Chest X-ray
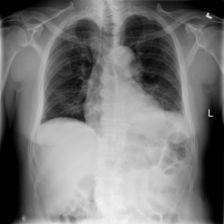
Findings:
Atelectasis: positive
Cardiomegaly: negative
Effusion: positive
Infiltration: negative
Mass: negative
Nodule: negative
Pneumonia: negative
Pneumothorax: negative
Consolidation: negative
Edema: negative
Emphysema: negative
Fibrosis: negative
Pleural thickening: negative
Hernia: negative